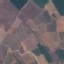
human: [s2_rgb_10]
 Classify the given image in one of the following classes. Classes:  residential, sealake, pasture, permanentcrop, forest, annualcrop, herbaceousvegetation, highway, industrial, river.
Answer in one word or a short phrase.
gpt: PermanentCrop